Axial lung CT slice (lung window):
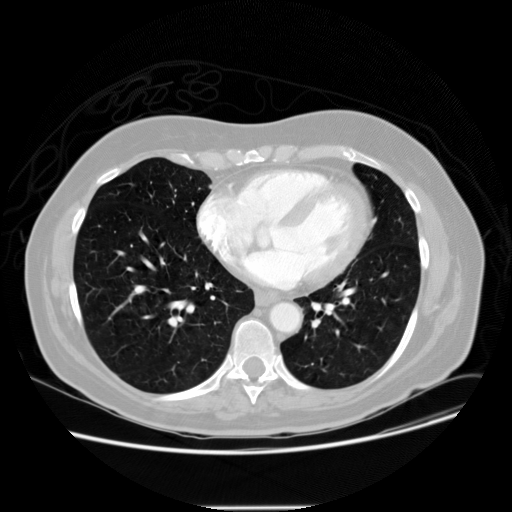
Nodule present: no